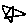
Label: star